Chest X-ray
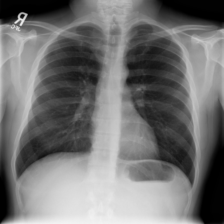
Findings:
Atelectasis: negative
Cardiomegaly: negative
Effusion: negative
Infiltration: negative
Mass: negative
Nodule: negative
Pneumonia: negative
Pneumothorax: negative
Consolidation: negative
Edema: negative
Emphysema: negative
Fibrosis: negative
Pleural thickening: negative
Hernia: negative